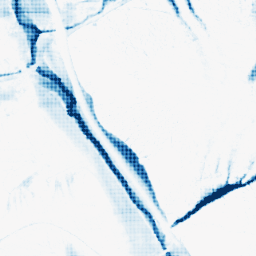
Category: morphological
Decomposition family: morphological_ellipse
Decomposition parameters: operation: closing
width: 10
height: 50
Upsampling method: sinc_hamming
Upsampling parameters: scale: 4
kernel_size: 4
Upsampling scale: 4